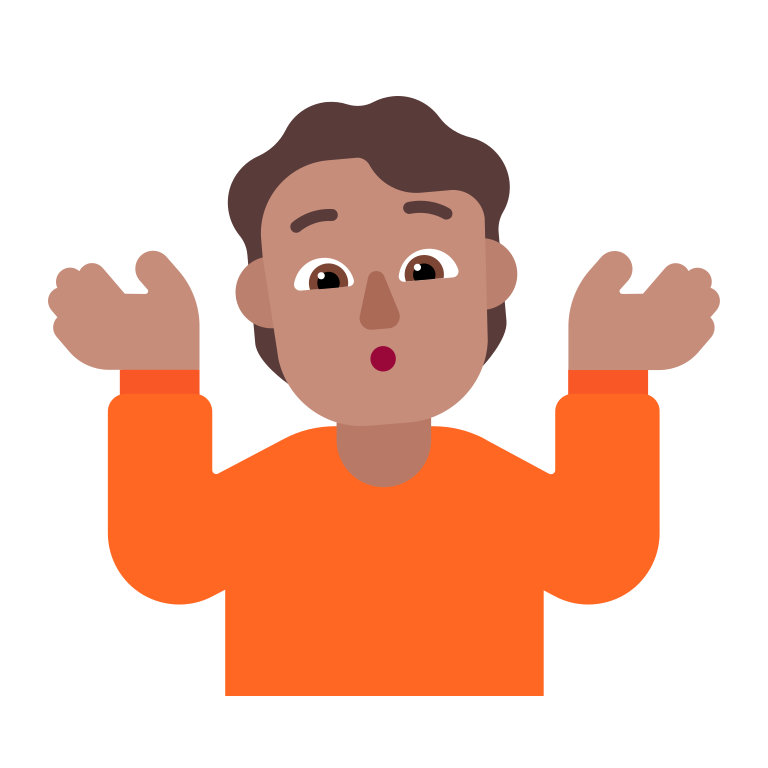
person shrugging flat